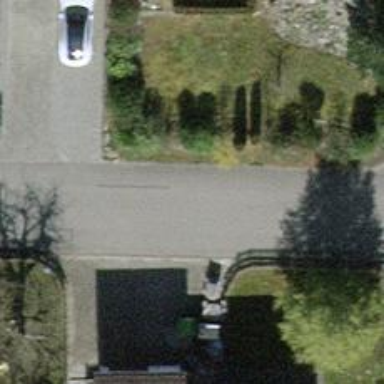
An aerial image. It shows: Living street.